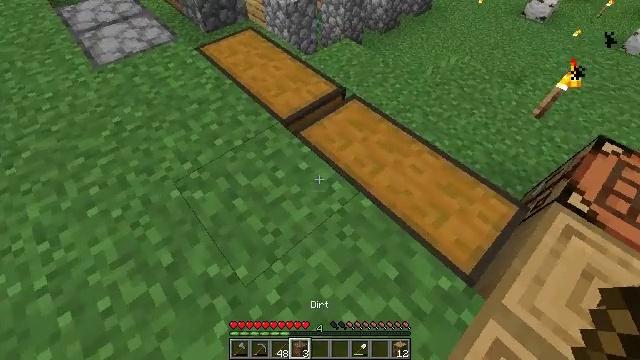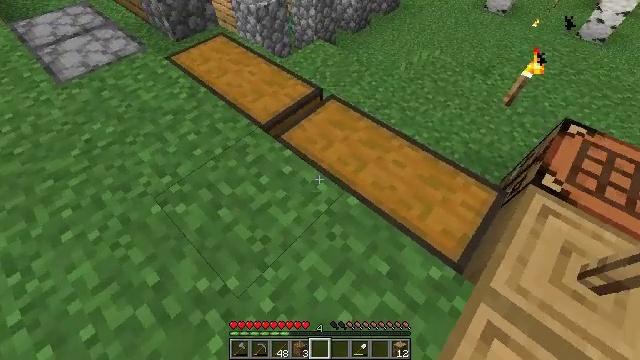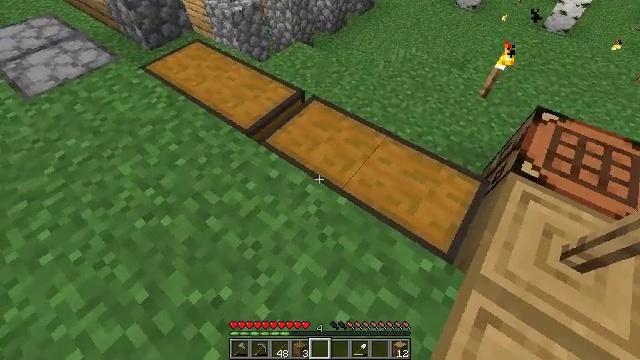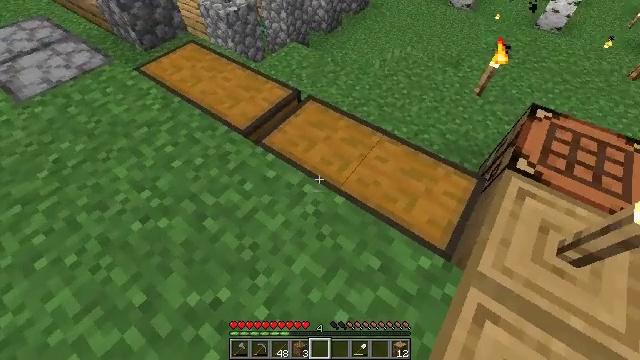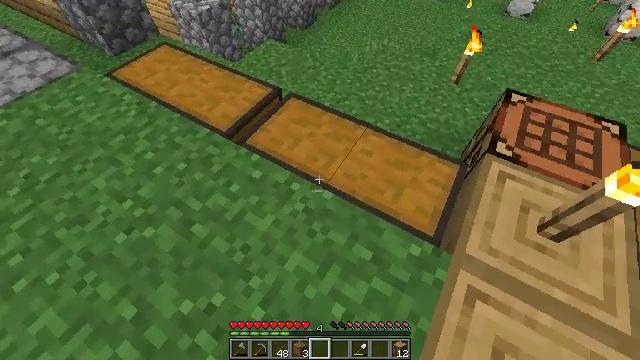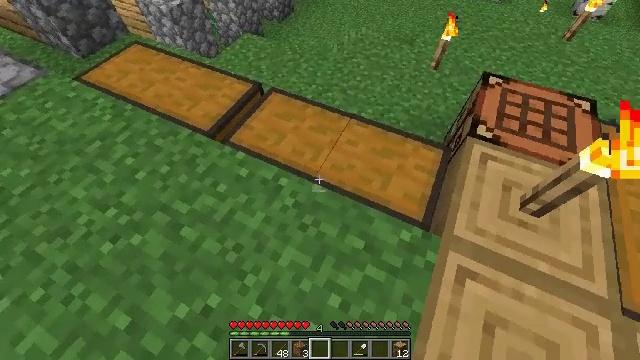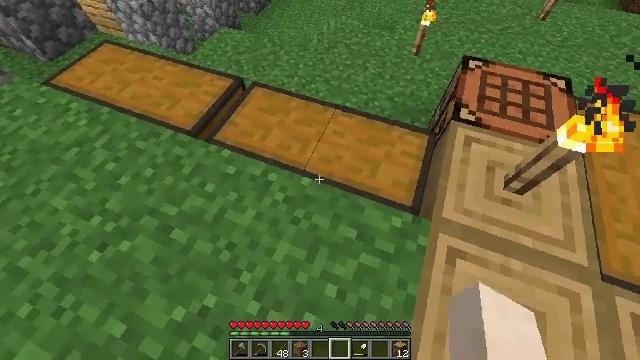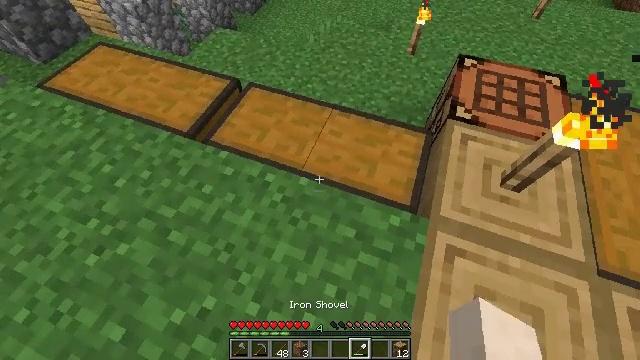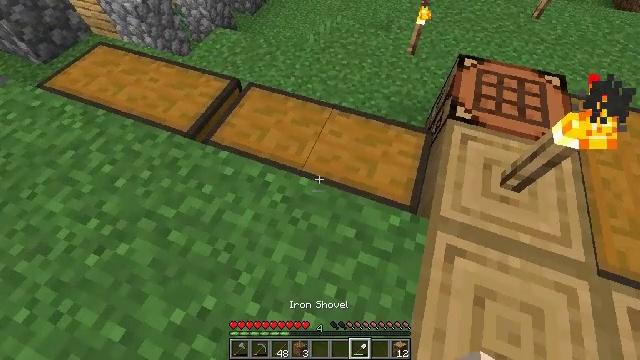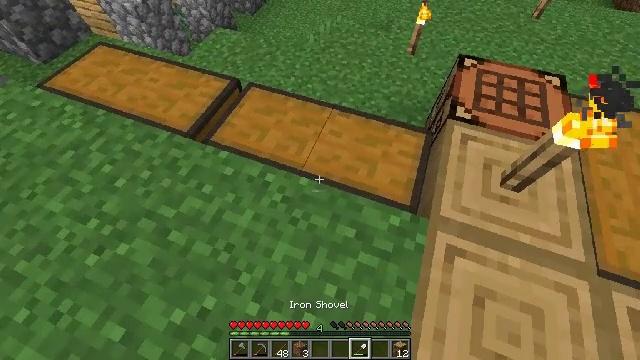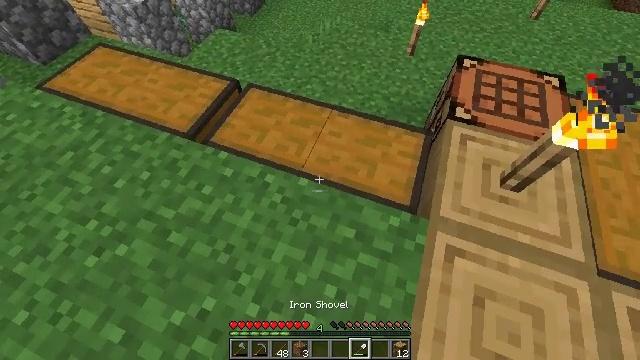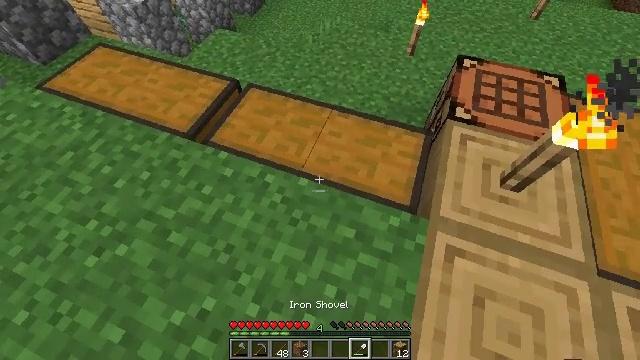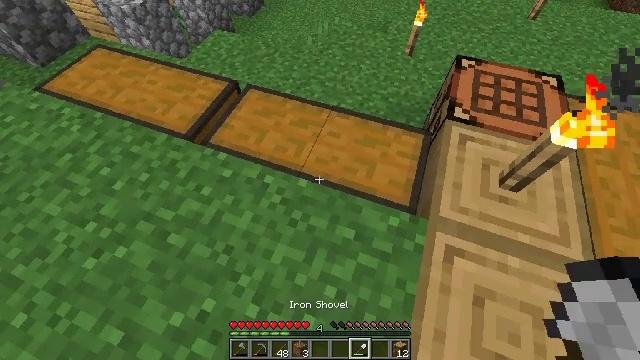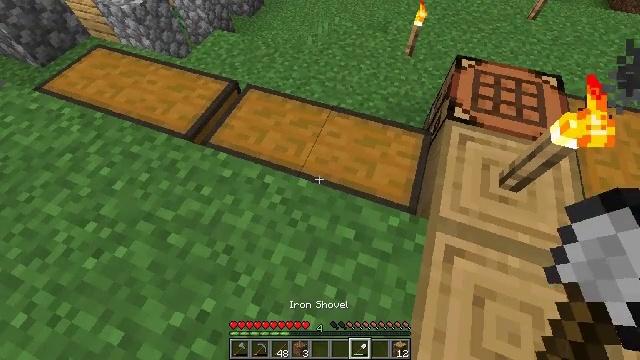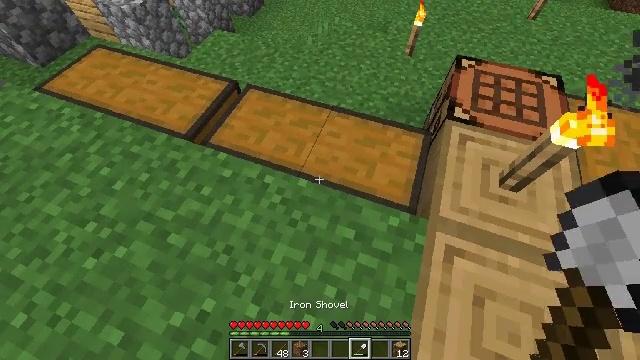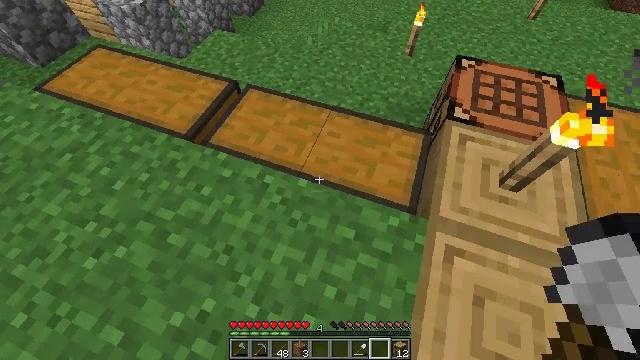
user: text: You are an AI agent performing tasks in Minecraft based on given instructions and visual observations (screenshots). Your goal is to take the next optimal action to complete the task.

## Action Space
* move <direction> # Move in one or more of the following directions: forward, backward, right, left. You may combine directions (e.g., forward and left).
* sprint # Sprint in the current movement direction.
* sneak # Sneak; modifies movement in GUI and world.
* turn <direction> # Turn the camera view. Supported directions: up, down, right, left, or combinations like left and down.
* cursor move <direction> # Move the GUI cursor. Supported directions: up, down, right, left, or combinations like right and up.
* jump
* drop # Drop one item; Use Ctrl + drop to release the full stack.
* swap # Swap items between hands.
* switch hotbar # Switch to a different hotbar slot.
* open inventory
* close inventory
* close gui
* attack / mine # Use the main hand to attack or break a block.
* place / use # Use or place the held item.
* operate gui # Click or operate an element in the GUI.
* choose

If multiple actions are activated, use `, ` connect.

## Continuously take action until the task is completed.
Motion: motion action
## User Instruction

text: Gather the torch from its position.
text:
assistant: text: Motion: turn right
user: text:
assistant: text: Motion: turn right
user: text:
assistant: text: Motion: turn right
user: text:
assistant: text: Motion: turn right
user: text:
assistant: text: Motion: turn right and down
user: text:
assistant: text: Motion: turn right and down
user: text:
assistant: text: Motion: no_op
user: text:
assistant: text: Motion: no_op
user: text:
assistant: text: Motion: no_op
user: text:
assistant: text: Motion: no_op
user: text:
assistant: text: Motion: no_op
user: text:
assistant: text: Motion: no_op
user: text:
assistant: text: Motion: no_op
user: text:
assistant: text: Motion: no_op
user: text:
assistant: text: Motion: no_op
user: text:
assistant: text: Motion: no_op
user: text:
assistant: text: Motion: no_op
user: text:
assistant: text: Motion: no_op
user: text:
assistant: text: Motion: no_op
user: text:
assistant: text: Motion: no_op
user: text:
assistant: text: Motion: no_op
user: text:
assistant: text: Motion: no_op
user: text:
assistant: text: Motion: no_op
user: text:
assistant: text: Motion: turn down
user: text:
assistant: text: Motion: no_op
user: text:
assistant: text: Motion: no_op
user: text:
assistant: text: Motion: no_op
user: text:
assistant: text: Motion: turn left and up
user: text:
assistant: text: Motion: turn left and up
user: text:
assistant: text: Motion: turn left and up